Question:
I was directed to create a class Vehicle with three subclasses [RaceCar, Car and Truck] and then put a subclass into Car, like shown in the UML.
But when I try to do this by saying
'''
public class HybridCar extends Car
'''
I get an error. I know that in java I can't double inherit so how do I format the HybridCar Constructor?
here is my 'Car' class.
'''
public class Car extends Vehicle{
double luggageCap;
double passengerCap;
public Car(String make, String model, double engSz, String id, String year, String color, double lugCap, double passCap){
super(make, model, engSz, id, year, color);
luggageCap = lugCap;
passengerCap = passCap;
}
public double getLuggageCap(){
return luggageCap;
}
public double getPassengerCap(){
return passengerCap;
}
public String toString(){
return super.toString()+", "+luggageCap+", "+passengerCap;
}
}
'''
here is my 'HybridCar' class:
'''
public class HybridCar extends Car{
double luggageCap;
double passengerCap;
double batteryCap;
public HybridCar(String make, String model, double engSz, String id, String year, String color, double lugCap, double passCap, double batCap){
super(make, model, engSz, id, year, color);
luggageCap = lugCap;
passengerCap = passCap;
batteryCap = batCap;
}
public String toString(){
return super.toString()+", "+luggageCap+", "+passengerCap+", "+batteryCap;
}
}
'''
here is the error log:
> HybridCar.java:9: error: constructor Car in class Car cannot be
applied to given types; super(make, model, engSz, id, year, color); ^
required: String,String,double,String,String,String,double,double
found: String,String,double,String,String,String reason: actual and
formal argument lists differ in length 1 error -
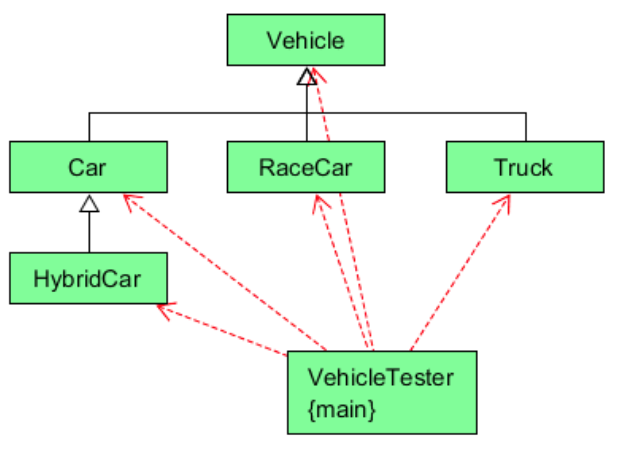
Answer: > error: constructor Car in class Car cannot be applied to given types;
super(make, model, engSz, id, year, color); ^ required:
String,String,double,String,String,String,double,double found:
String,String,double,String,String,String reason: actual and formal
argument lists differ in length 1 error
if you look carefully at the 'Car' constructor there are 8 parameters of certain types:
'''
Car(String make, String model, double engSz, String id, String year, String color, double lugCap, double passCap)
'''
However, you're only passing in 6 parameters:
'''
super(make, model, engSz, id, year, color);
'''
The issue seems to be that you're not passing in the required parameters to the 'Car' constructor.
change your 'HybribCar' constructor to this:
'''
super(make, model, engSz, id, year, color,lugCap, passCap);
'''
- ensure that you're passing the right number of parameters to each class constructor and also ensure the types for each parameter match.